Field crop: tomato
Growth stage: 1
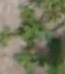
Species: portulaca